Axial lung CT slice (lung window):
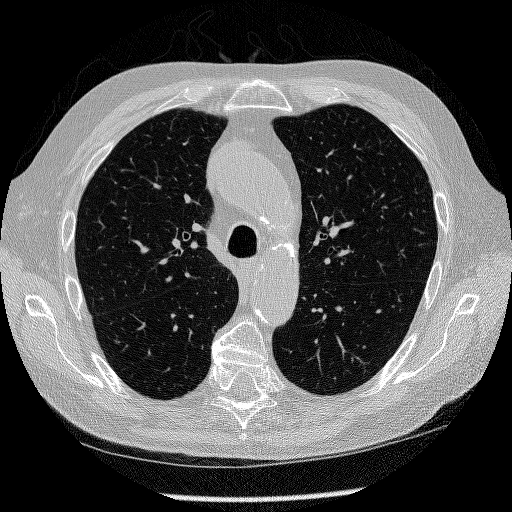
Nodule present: no